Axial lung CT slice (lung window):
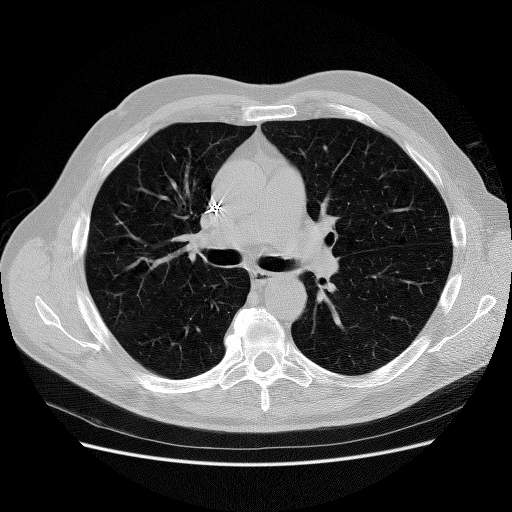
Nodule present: no